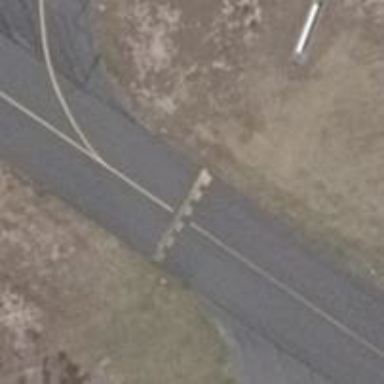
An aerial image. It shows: Runway holding position.